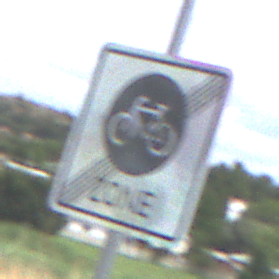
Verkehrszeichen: EndeFahrradzone
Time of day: Midday
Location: Outdoor (Nature)
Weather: PartlyCloudy
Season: NotSpecified
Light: Natural